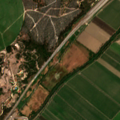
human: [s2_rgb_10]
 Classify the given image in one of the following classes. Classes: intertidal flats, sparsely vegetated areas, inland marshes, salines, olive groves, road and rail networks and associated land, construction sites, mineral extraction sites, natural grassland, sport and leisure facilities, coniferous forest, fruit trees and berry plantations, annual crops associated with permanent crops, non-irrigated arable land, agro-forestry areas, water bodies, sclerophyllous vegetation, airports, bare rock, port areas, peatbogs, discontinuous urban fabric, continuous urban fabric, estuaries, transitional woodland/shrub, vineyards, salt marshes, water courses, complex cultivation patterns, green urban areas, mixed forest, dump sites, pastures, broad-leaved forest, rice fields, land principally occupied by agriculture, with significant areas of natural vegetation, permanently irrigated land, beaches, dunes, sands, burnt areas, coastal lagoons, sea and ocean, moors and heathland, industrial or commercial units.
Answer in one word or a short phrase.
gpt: permanently irrigated land, rice fields, broad-leaved forest, mixed forest, transitional woodland/shrub